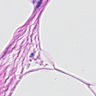
Metastatic tissue present: no